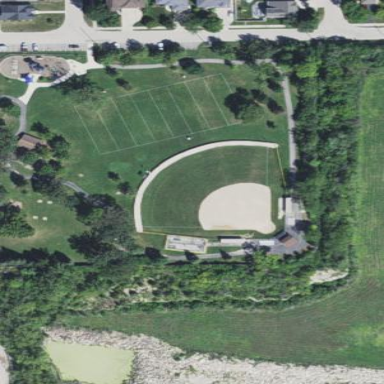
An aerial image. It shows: Baseball pitch for leisure and sports activities.